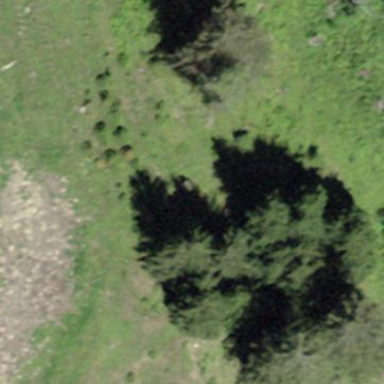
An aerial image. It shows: Forest area.